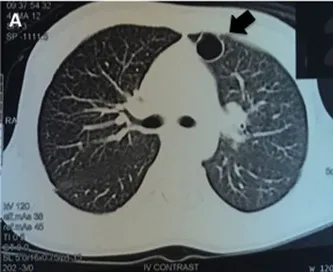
Pulmonary imaging during an acute respiratory infection at age 5 years. (A) The patient had numerous, enhancing cavitary lung lesions (black arrow) noted using CT scan of the chest, which improved after drainage and prolonged antibiotic therapy.
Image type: radiology (ct)